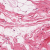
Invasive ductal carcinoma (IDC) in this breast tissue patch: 0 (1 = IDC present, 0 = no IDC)